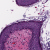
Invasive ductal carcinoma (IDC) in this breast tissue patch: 0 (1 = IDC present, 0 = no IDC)